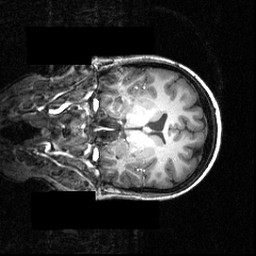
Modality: T1w
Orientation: coronal
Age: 21
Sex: female
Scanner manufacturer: siemens
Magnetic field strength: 3.951 T
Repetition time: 1.5 s
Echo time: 0.00335 s